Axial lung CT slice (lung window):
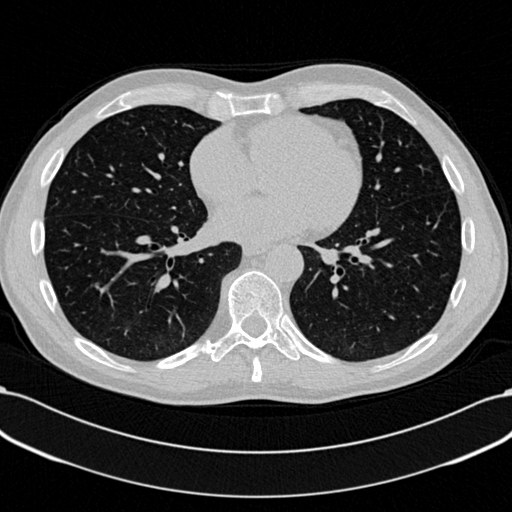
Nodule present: no